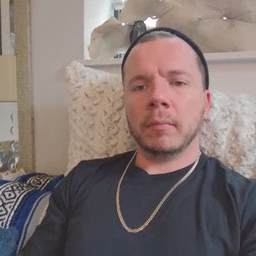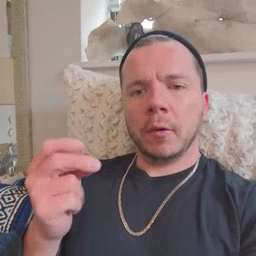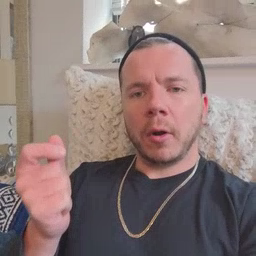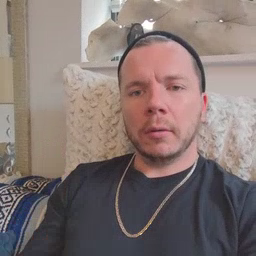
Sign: dog